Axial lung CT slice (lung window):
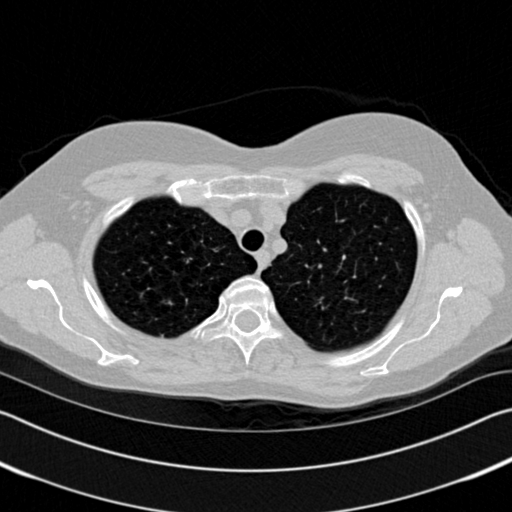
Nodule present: no